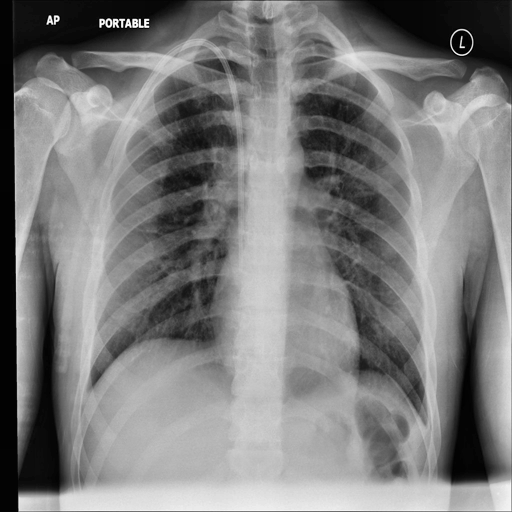
Finding: NORMAL